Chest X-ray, AP view. Patient: 13 years old, sex M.
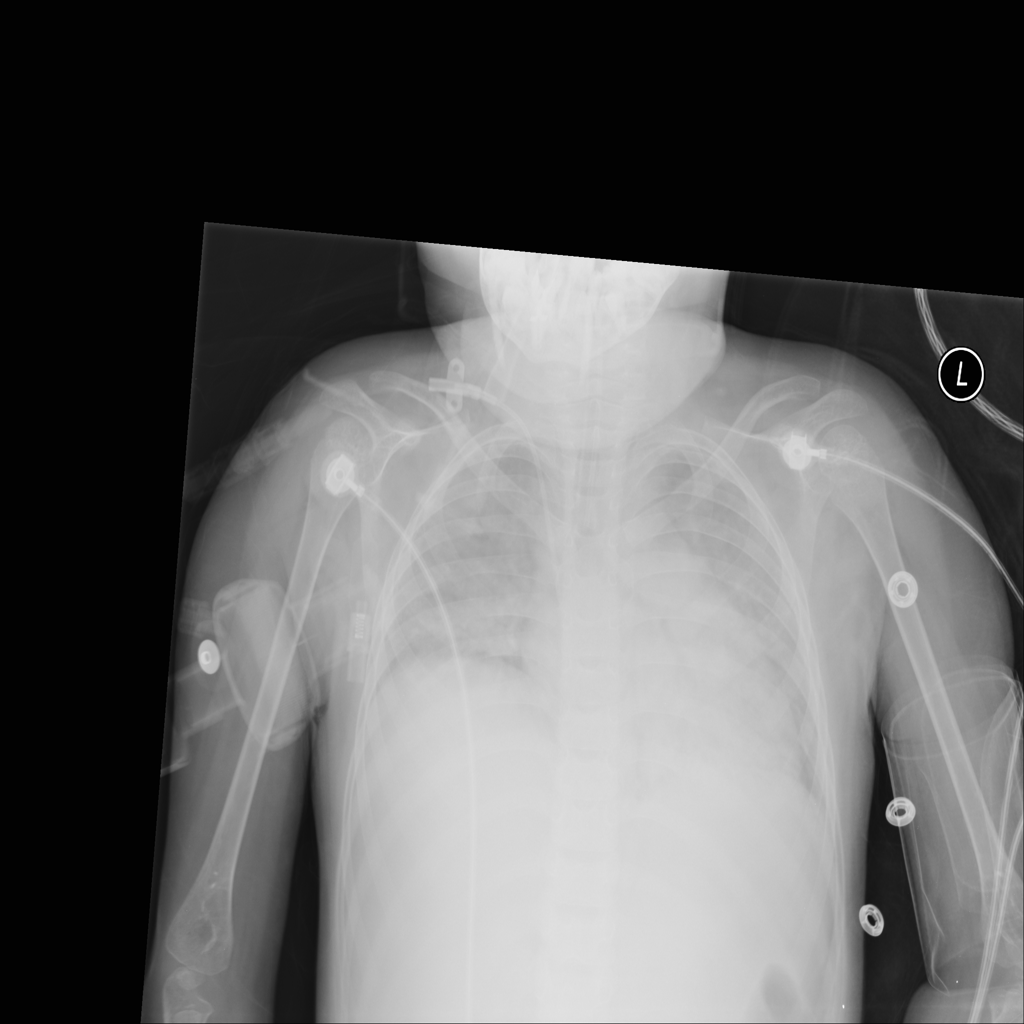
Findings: Infiltration